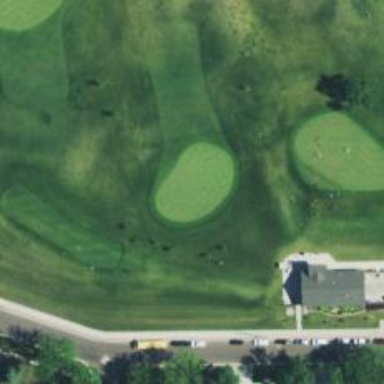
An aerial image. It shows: Golf hole.